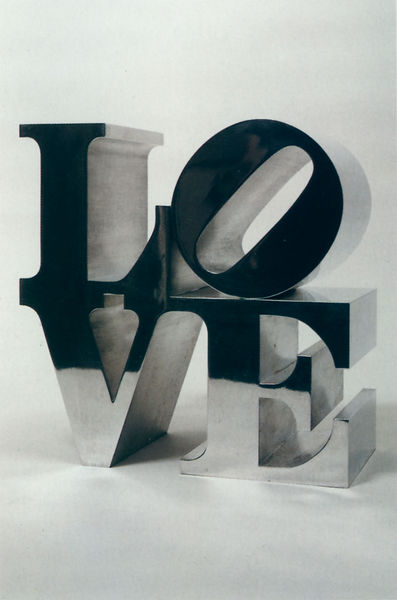
Titel: Love
Künstler: Robert Indiana
Institution: New York, Whitney Museum of American Art
Schlagwörter: schatten, weiß, grau, schwarz, zeichen, silber, spiegel, oval, rund, skulptur, stilleben, schrift, modern, glanz, spiegeln, metall, buchstaben, hässlich, kunst, silbern, schief, typographie, moderne kunst, type, pop, popart, e, l, o, 20. jahrhundert, v, banal, love, 21. jahrhundert, 2010